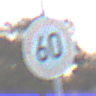
Verkehrszeichen: Geschwindigkeit60
Umgebung: Outdoor, Nature
Tageszeit: SunriseSunset
Wetter: Clear
Licht: Natural
Jahreszeit: Winter
Kontrast: LowContrast